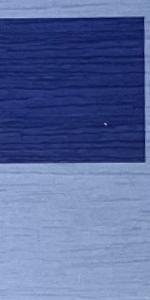
Label: Empty